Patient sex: F
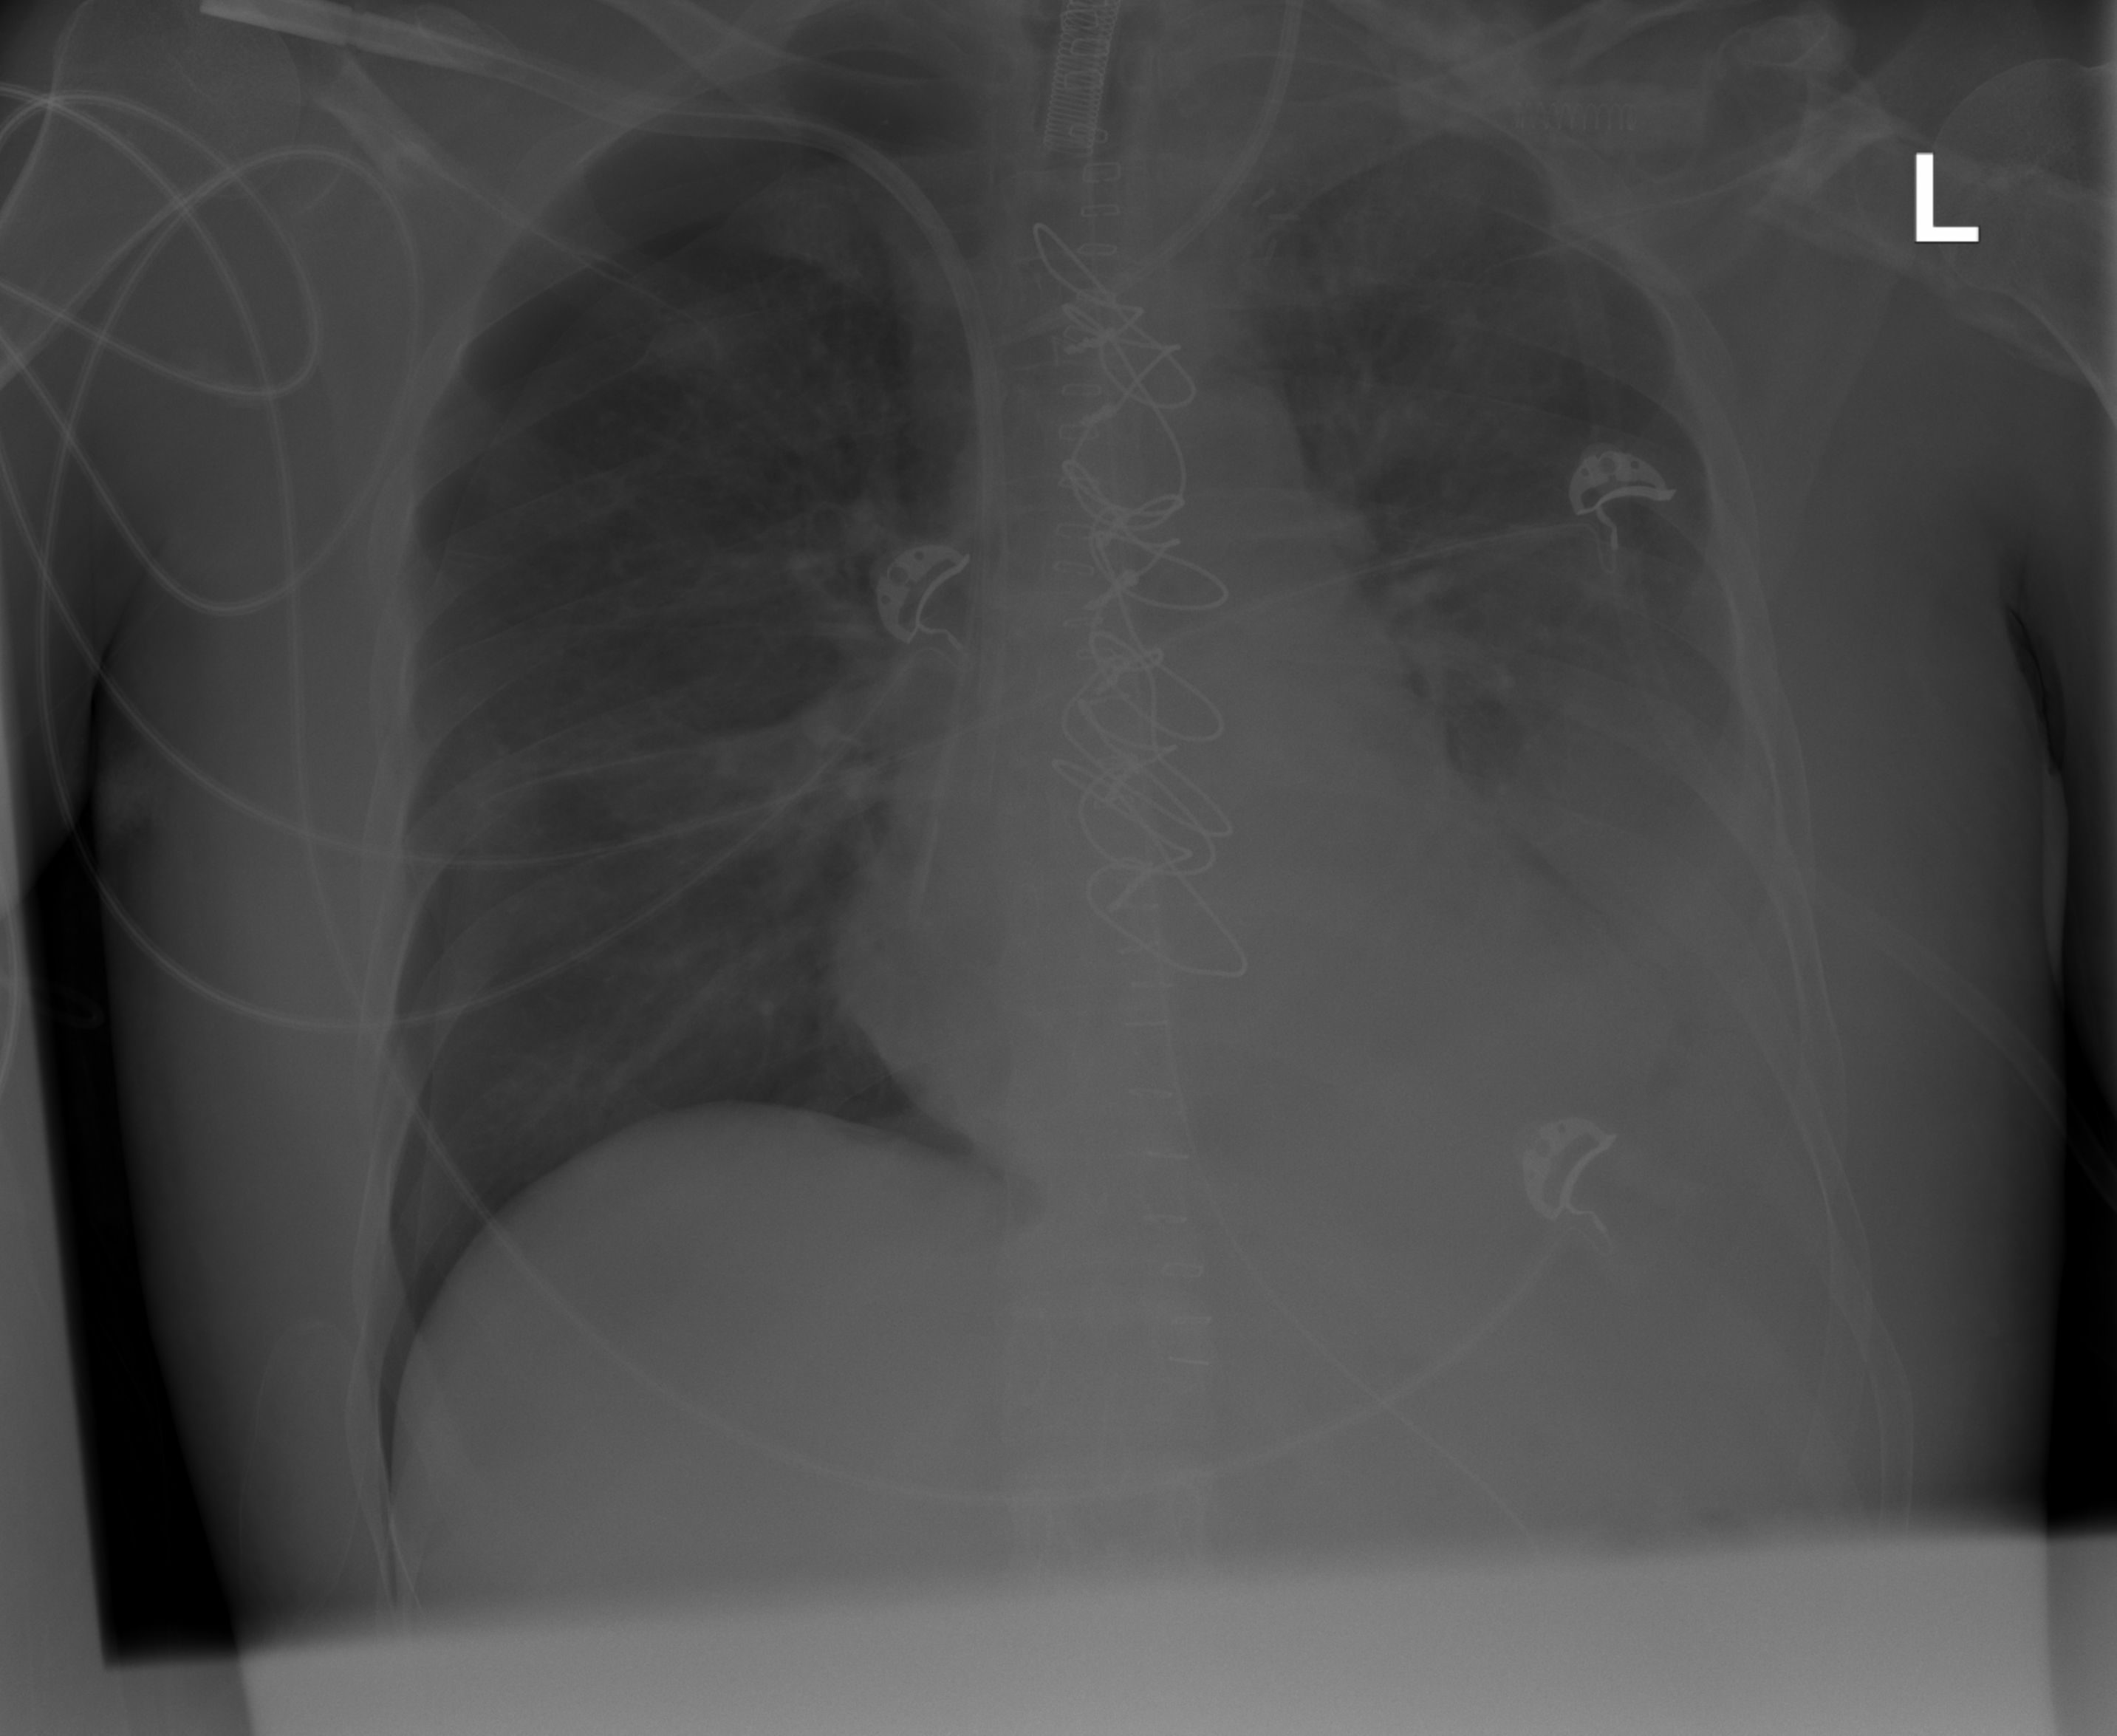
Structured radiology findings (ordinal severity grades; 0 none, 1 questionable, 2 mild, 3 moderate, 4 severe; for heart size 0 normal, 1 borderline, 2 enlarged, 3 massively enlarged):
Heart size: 1
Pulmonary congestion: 1
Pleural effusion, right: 0
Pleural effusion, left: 3
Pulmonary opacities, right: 2
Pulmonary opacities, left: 0
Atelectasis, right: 0
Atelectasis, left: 2